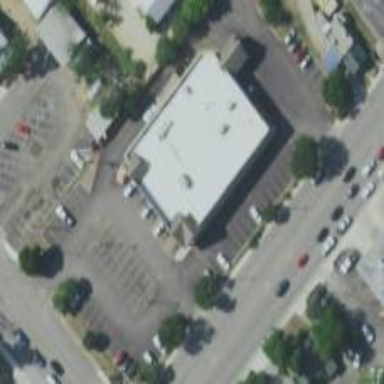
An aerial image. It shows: Pharmacy building providing healthcare services.